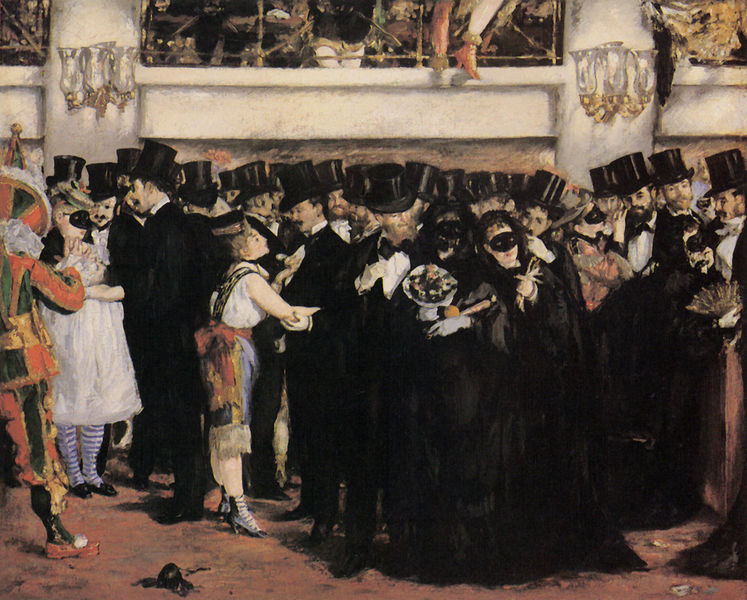
Titel: Maskenball in der Opéra
Künstler: Édouard Manet
Standort: Washington (District of Columbia)
Institution: National Gallery of Art
Schlagwörter: fuß, gemälde, gruppe, mann, frauen, menschen, mädchen, stadt, blumen, cafe, damen, degas, frau, glas, hut, hüte, kleider, lampen, männer, orange, paris, schwarz, säule, säulen, weiss, rot, ansammlung, ball, fest, gesellschaft, herren, leute, menge, party, tanz, teppich, versammlung, zylinder, anzug, anzüge, bart, feier, stein, trauer, herr, gold, kostüm, realismus, kind, tochter, oper, prostituierte, theater, tänzerin, zilinder, beine, balkon, schuhe, zuschauer, rang, saal, frack, herrschaften, manet, leuchter, strauss, geländer, fliege, blumenstrauß, strümpfe, maske, balustrade, clown, scharz, fasching, mäntel, schuh, geringelt, smoking, empfang, herrenhaus, sträusse, karneval, larve, harlekin, maskenball, foyer, verzerrt, masken, dddd, clowns, larven, nutten, wandleuchter, harlekins, leichter, balokn, cafeconcert, zylinders, wandlampen, makenball